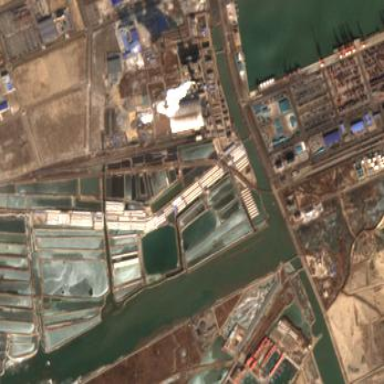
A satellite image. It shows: Industrial area with coal power plant.